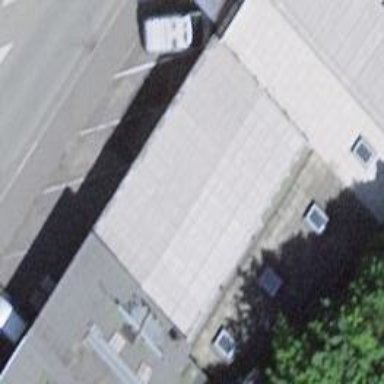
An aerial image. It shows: Car repair shop.